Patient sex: M
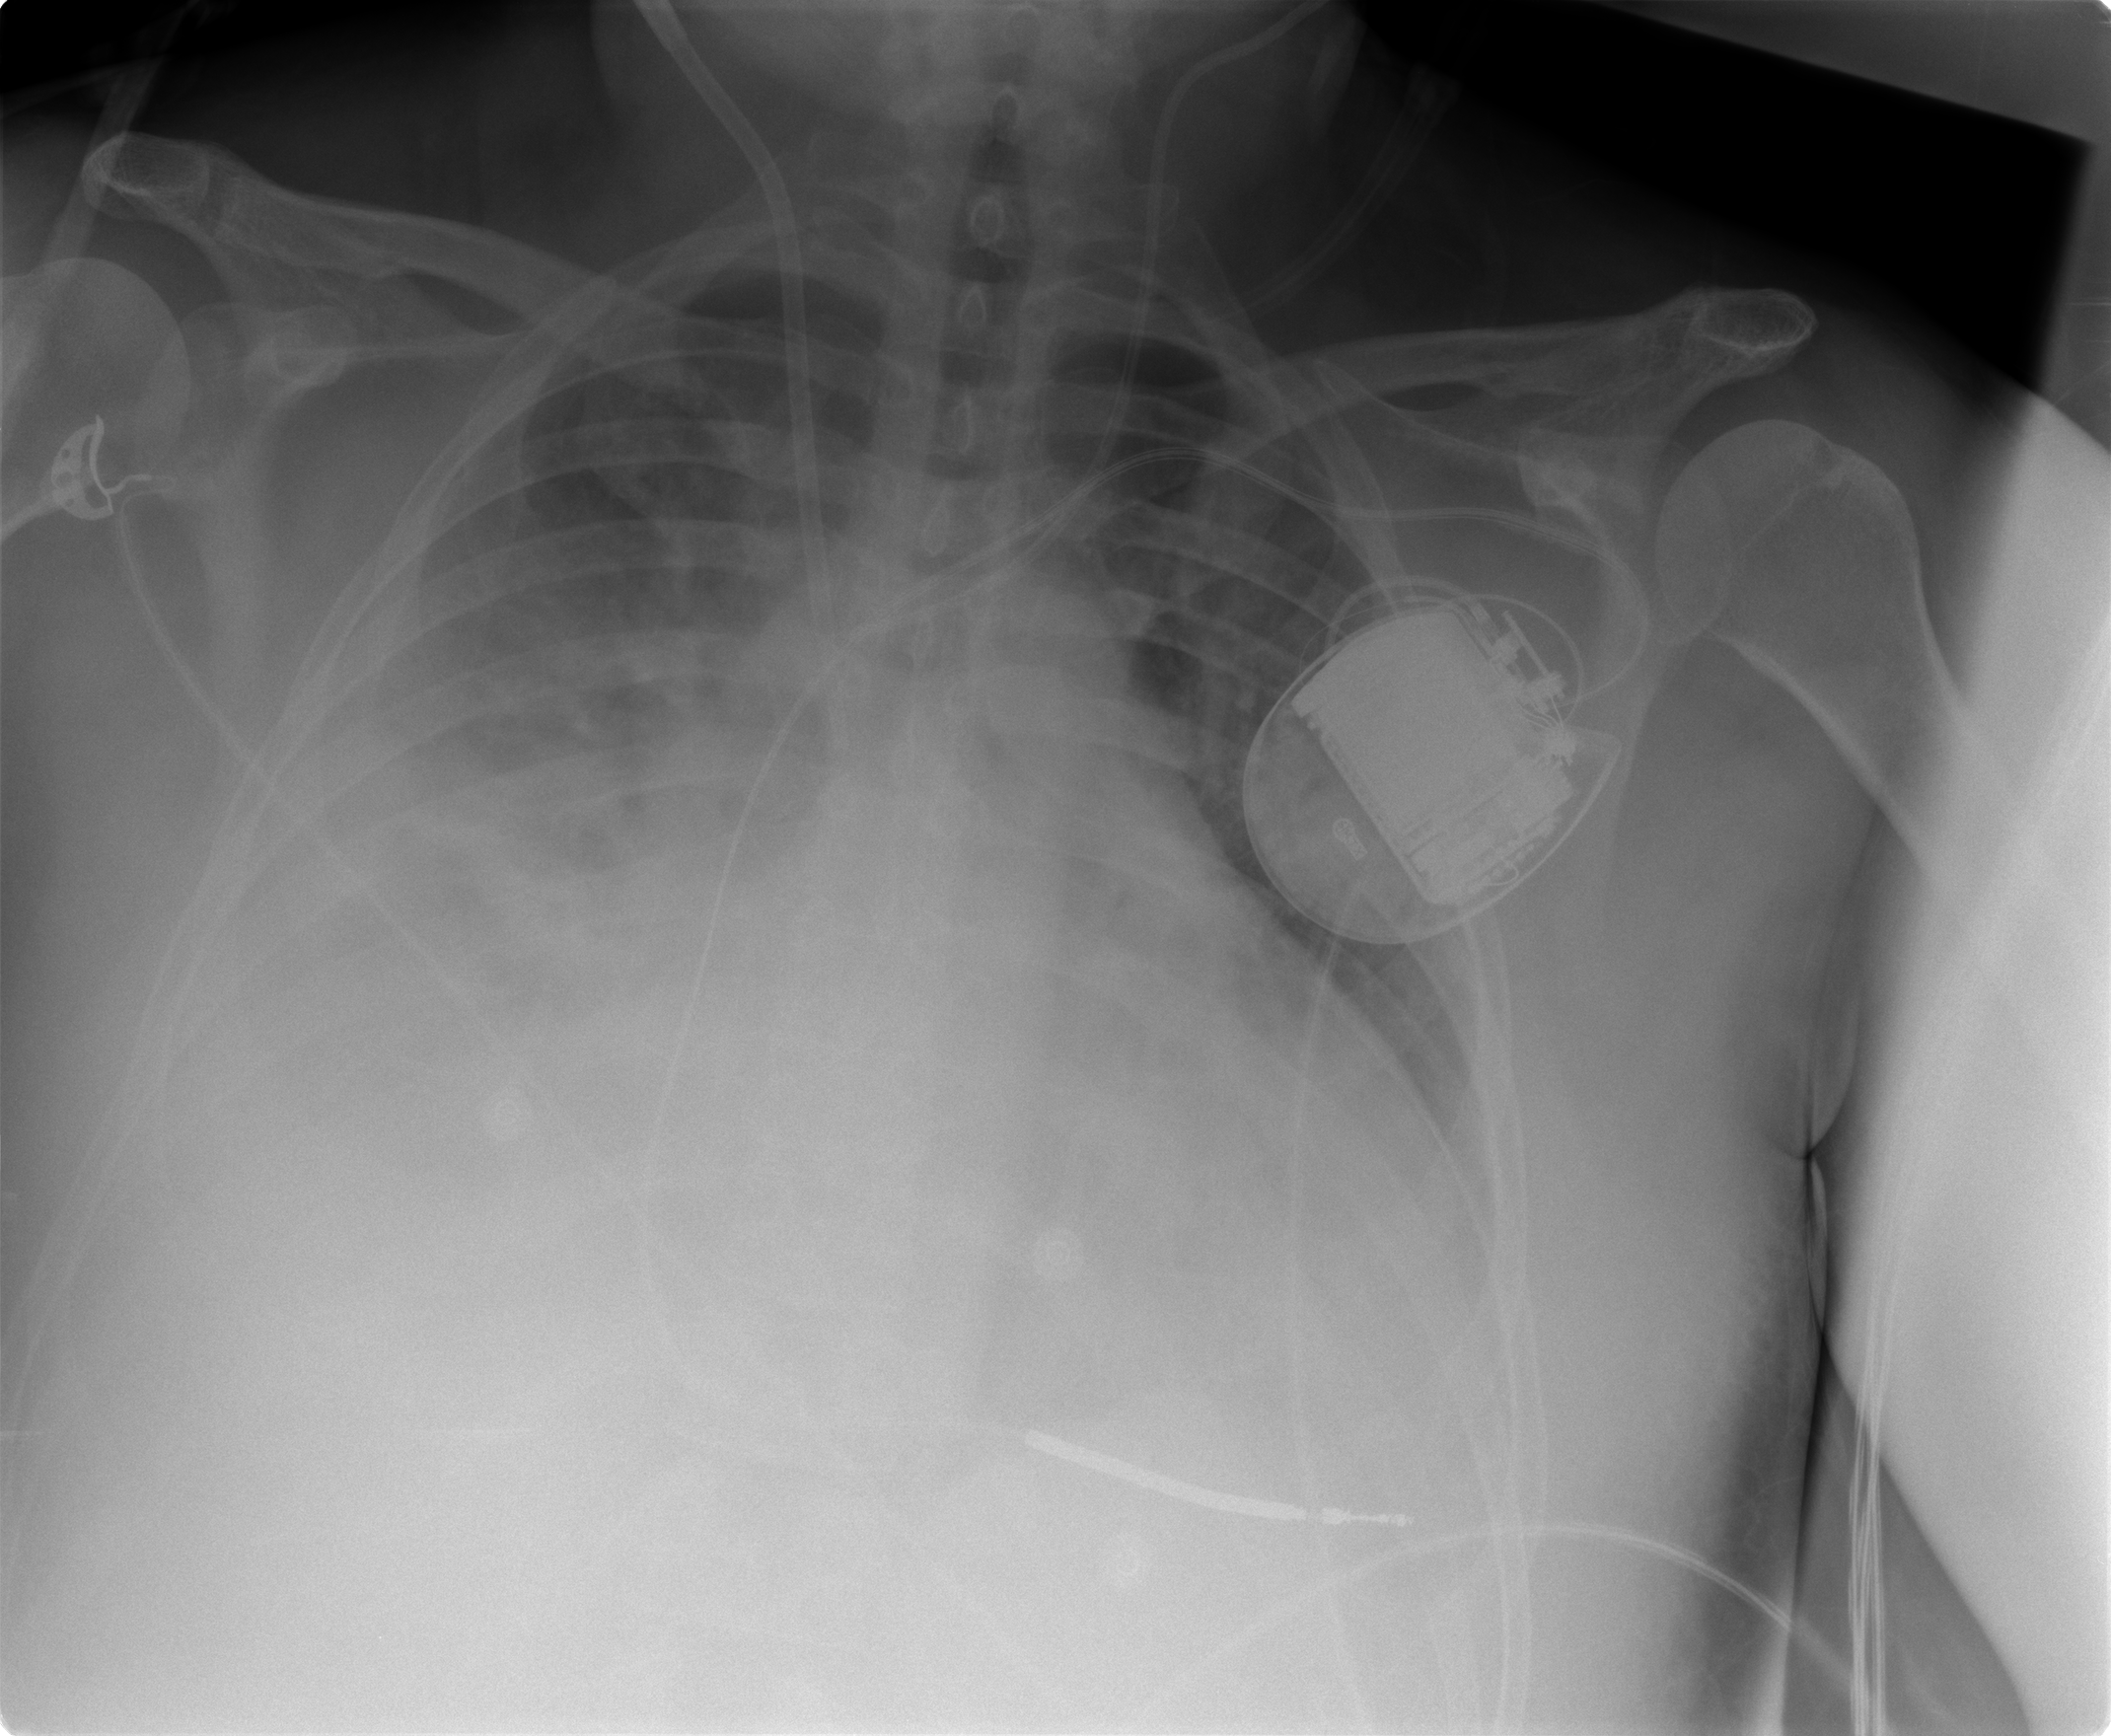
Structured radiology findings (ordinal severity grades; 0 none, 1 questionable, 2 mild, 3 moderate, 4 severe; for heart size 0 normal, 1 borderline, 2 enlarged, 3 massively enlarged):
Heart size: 3
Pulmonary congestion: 3
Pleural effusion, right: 3
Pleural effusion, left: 1
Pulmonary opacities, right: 2
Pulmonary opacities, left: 0
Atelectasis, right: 3
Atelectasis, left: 2